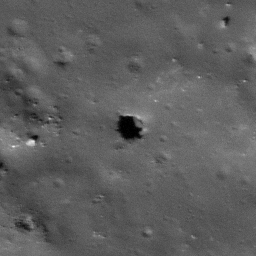
Pit: Wood T 1b
Host crater: Wood T
Host type: impact_melt
Lunar coordinates: latitude 43.886, longitude 235.761